Interaction volume radius: 5 \u00c5
Interaction volume height: 40 \u00c5
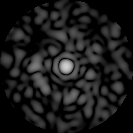
Disorder parameter: 0.8774